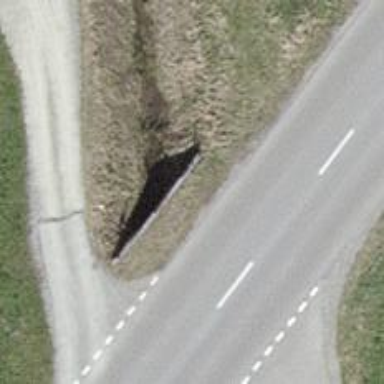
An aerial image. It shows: Tunnel.